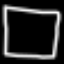
Label: square